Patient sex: F
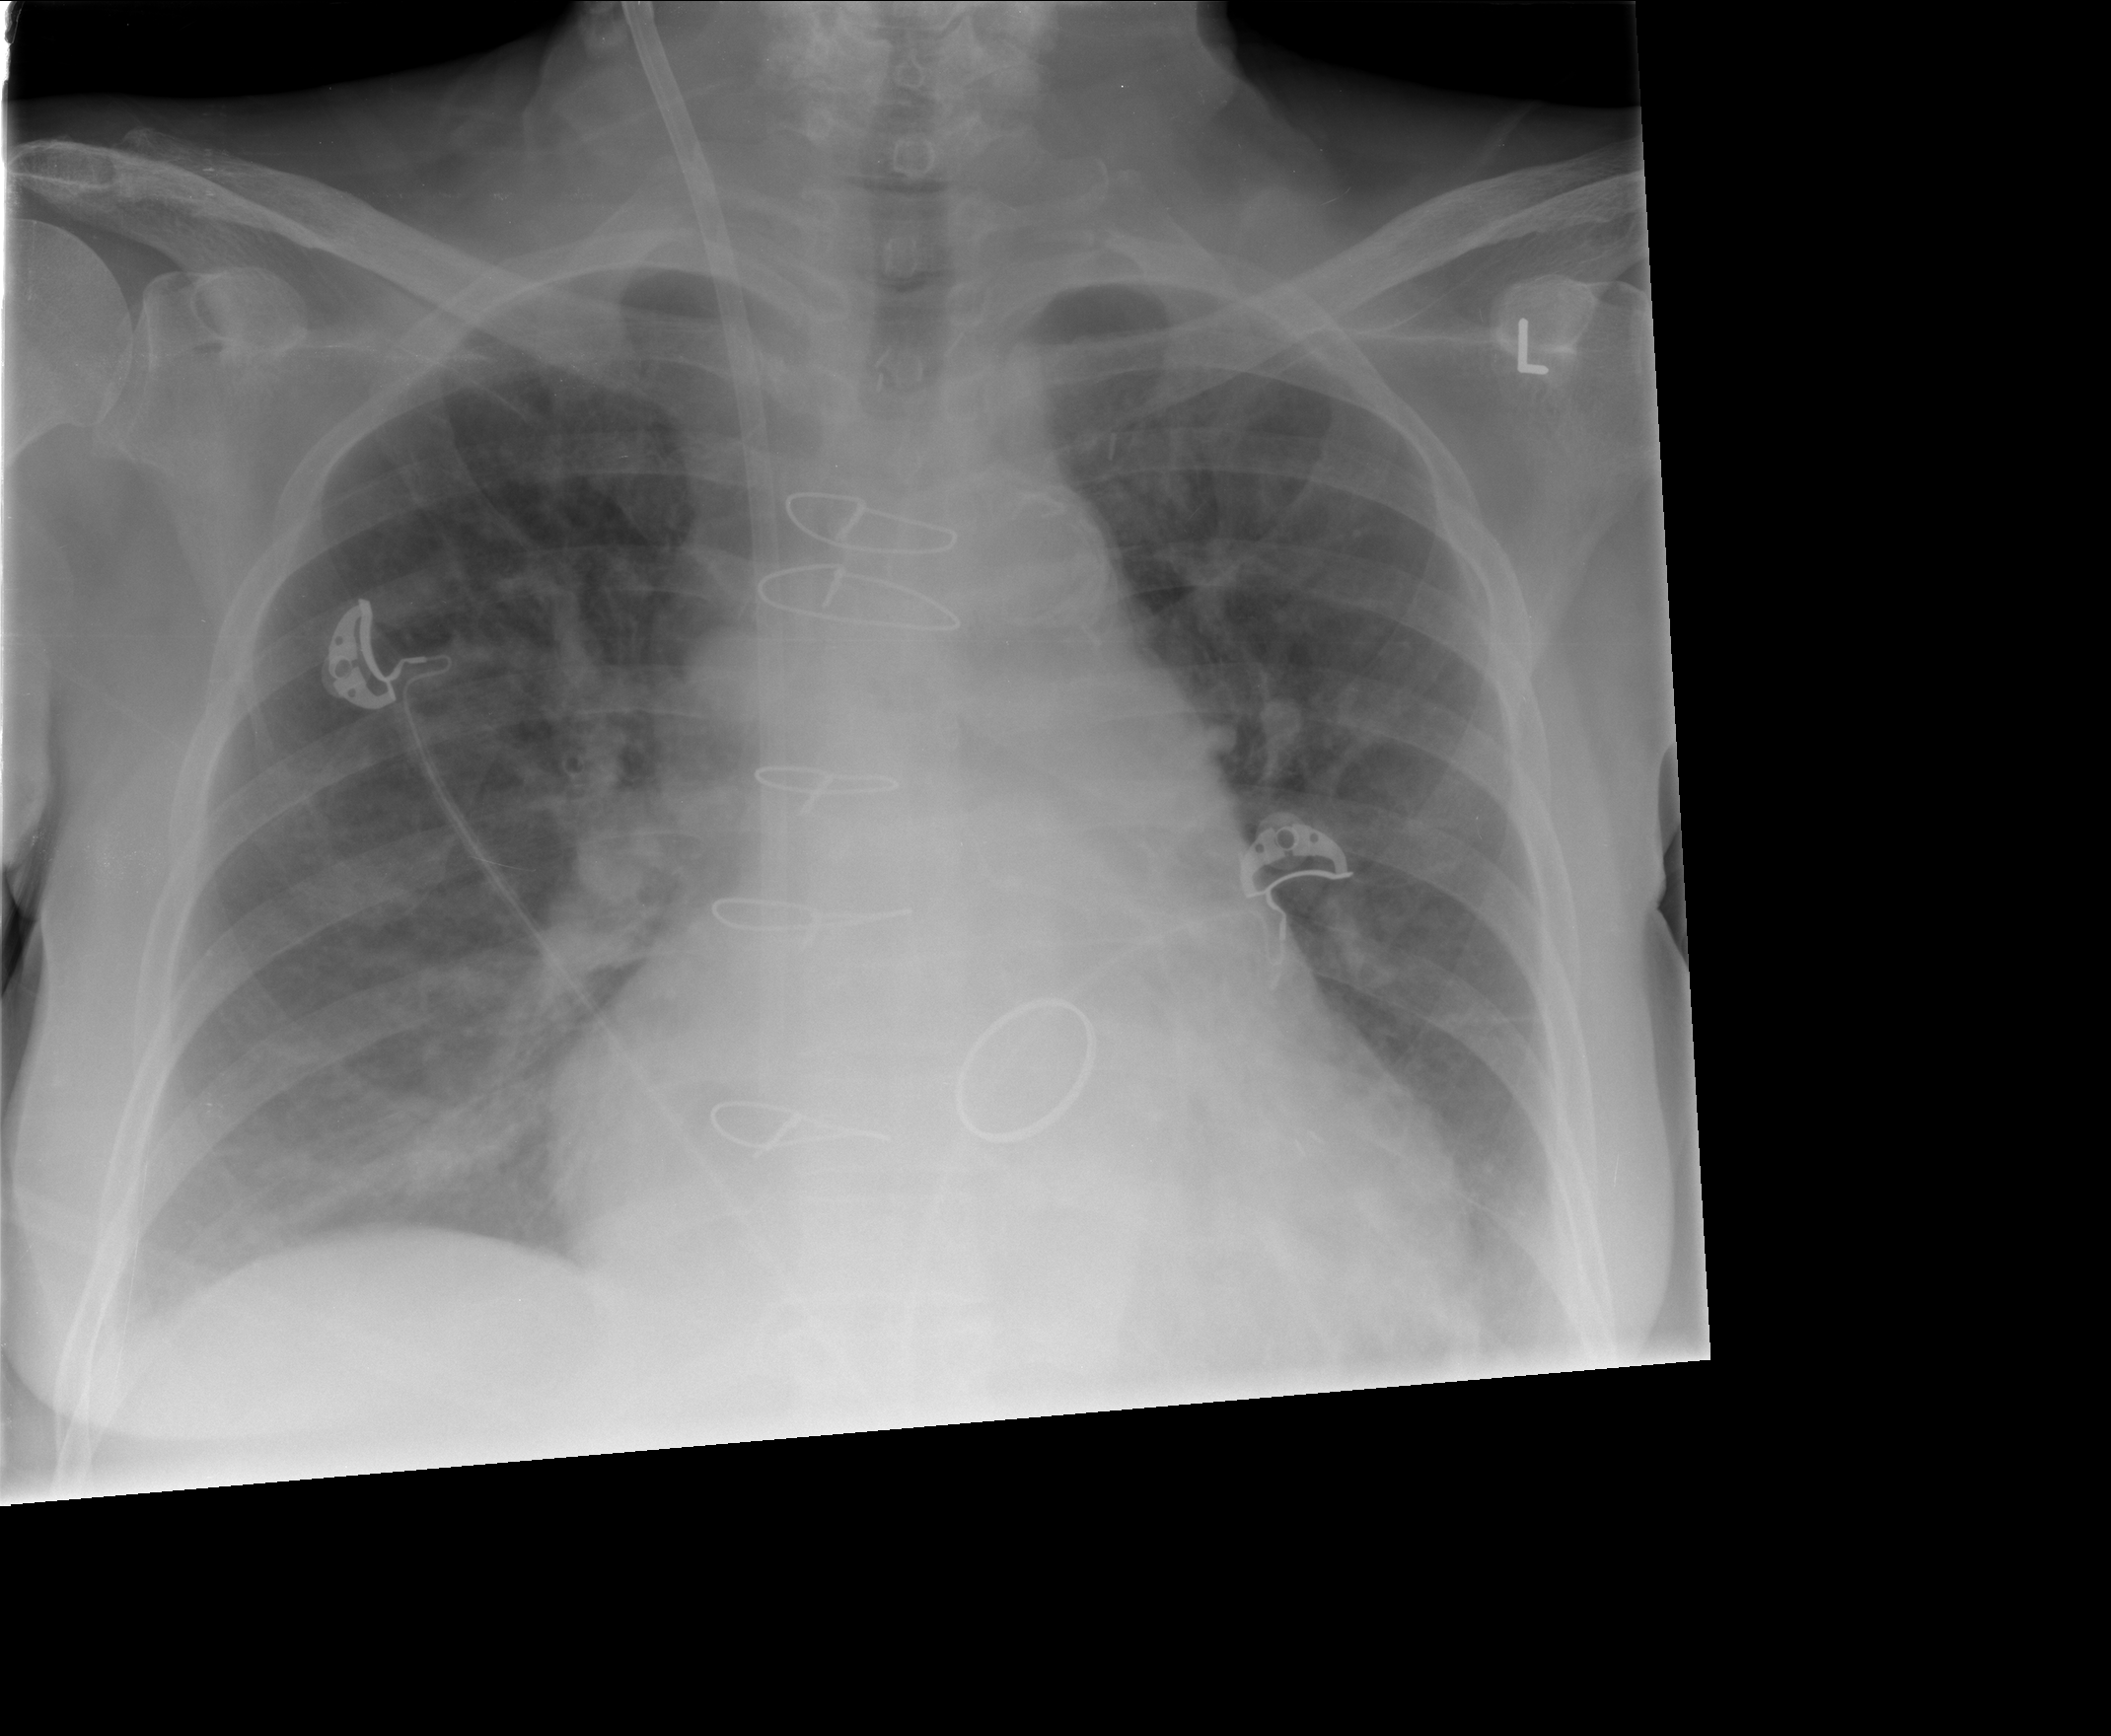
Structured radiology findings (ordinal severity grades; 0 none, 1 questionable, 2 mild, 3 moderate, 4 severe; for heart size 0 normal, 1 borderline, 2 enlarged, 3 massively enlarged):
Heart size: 3
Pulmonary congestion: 2
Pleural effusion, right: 0
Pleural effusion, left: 1
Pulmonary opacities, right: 0
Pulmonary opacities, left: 0
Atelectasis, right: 0
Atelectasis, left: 0